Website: crate-barrel
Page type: customer-info-address
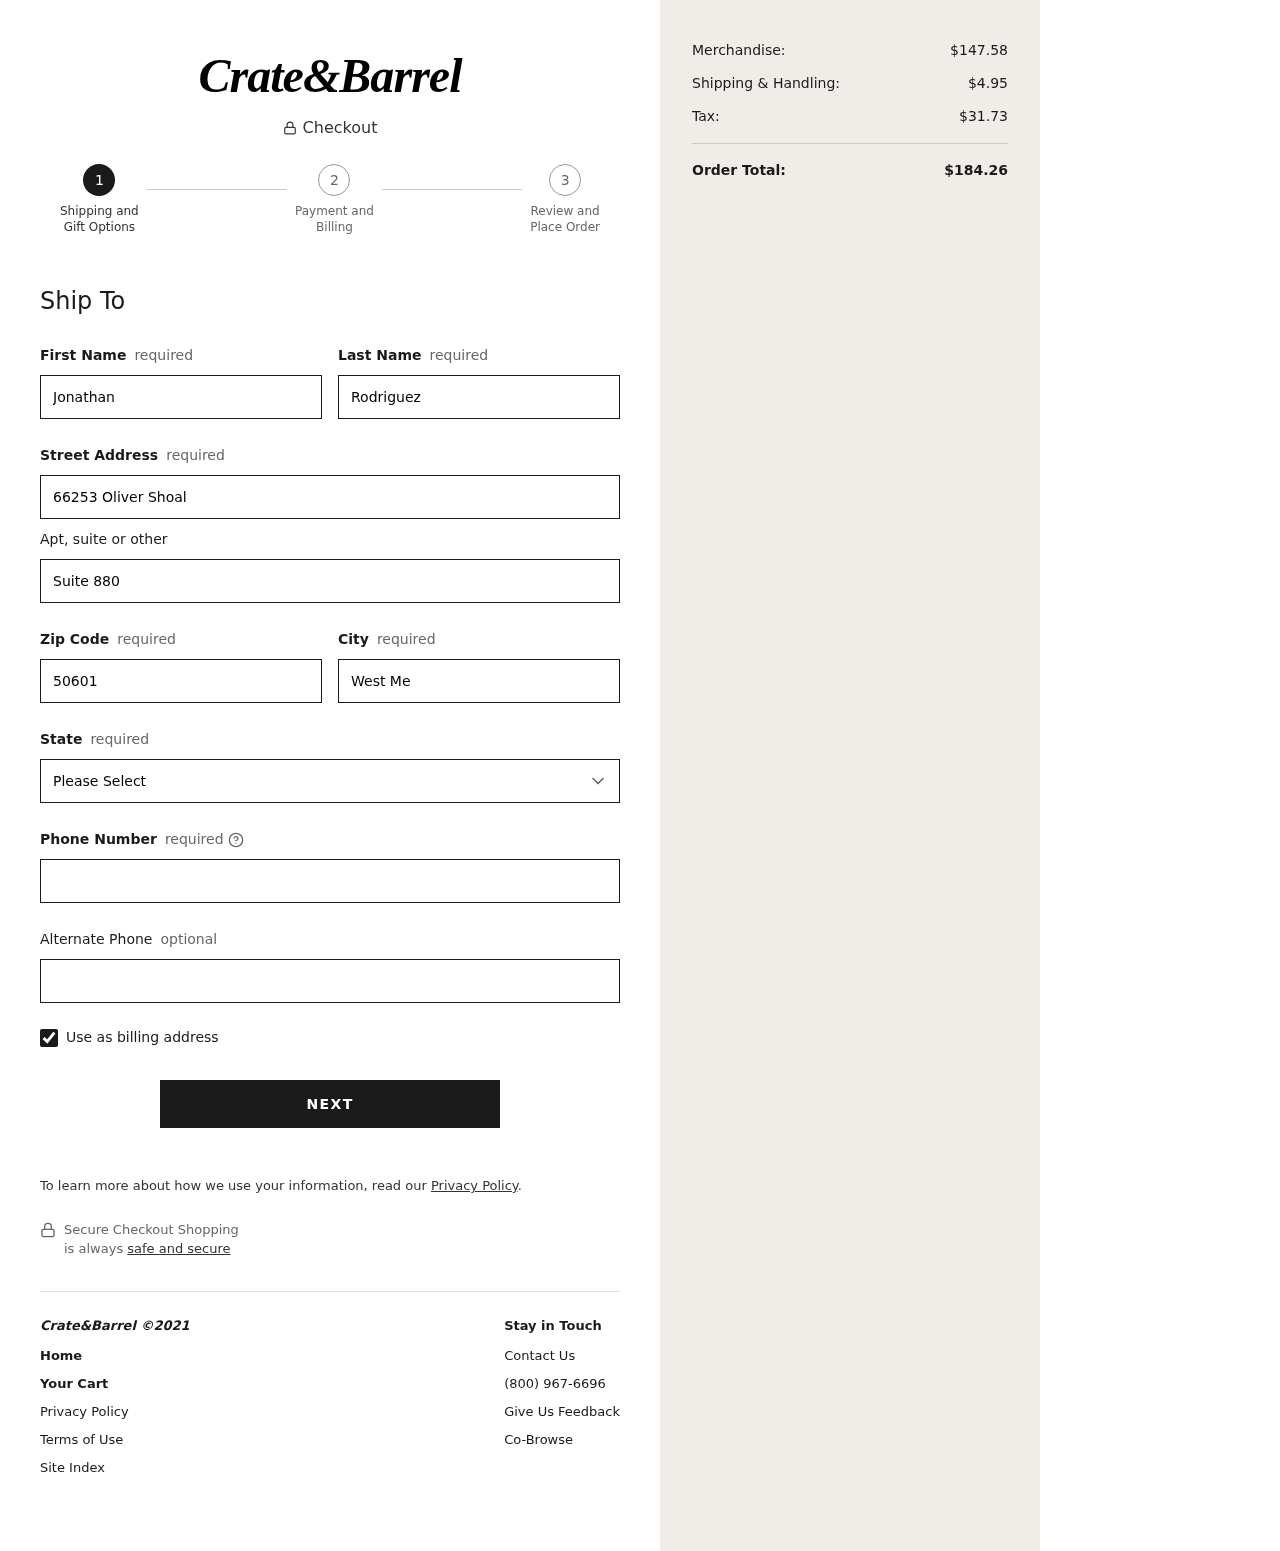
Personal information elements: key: PII_STATE
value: Wisconsin
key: PII_FIRSTNAME
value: Jonathan
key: PII_LASTNAME
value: Rodriguez
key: PII_STREET
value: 66253 Oliver Shoal
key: PII_STREET2
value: Suite 880
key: PII_POSTCODE
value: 50601
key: PII_CITY
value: West Melanieton
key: PII_PHONE
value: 5206885975
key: PII_PHONE_ALT
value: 6084610961
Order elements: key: ORDER_SUBTOTAL
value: $147.58
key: ORDER_SHIPPING_COST
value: $4.95
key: ORDER_TAX
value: $31.73
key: ORDER_TOTAL
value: $184.26